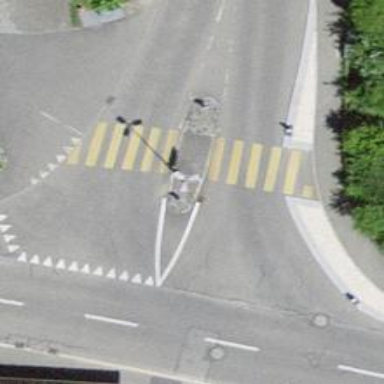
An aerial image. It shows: Zebra crossing on the road.